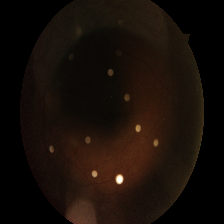
Diabetic retinopathy grade: Moderate